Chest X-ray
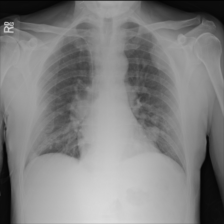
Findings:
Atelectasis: negative
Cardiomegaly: negative
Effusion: negative
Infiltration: negative
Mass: negative
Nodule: negative
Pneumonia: negative
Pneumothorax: negative
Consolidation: negative
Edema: negative
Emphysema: negative
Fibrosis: negative
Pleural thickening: negative
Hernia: negative